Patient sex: M
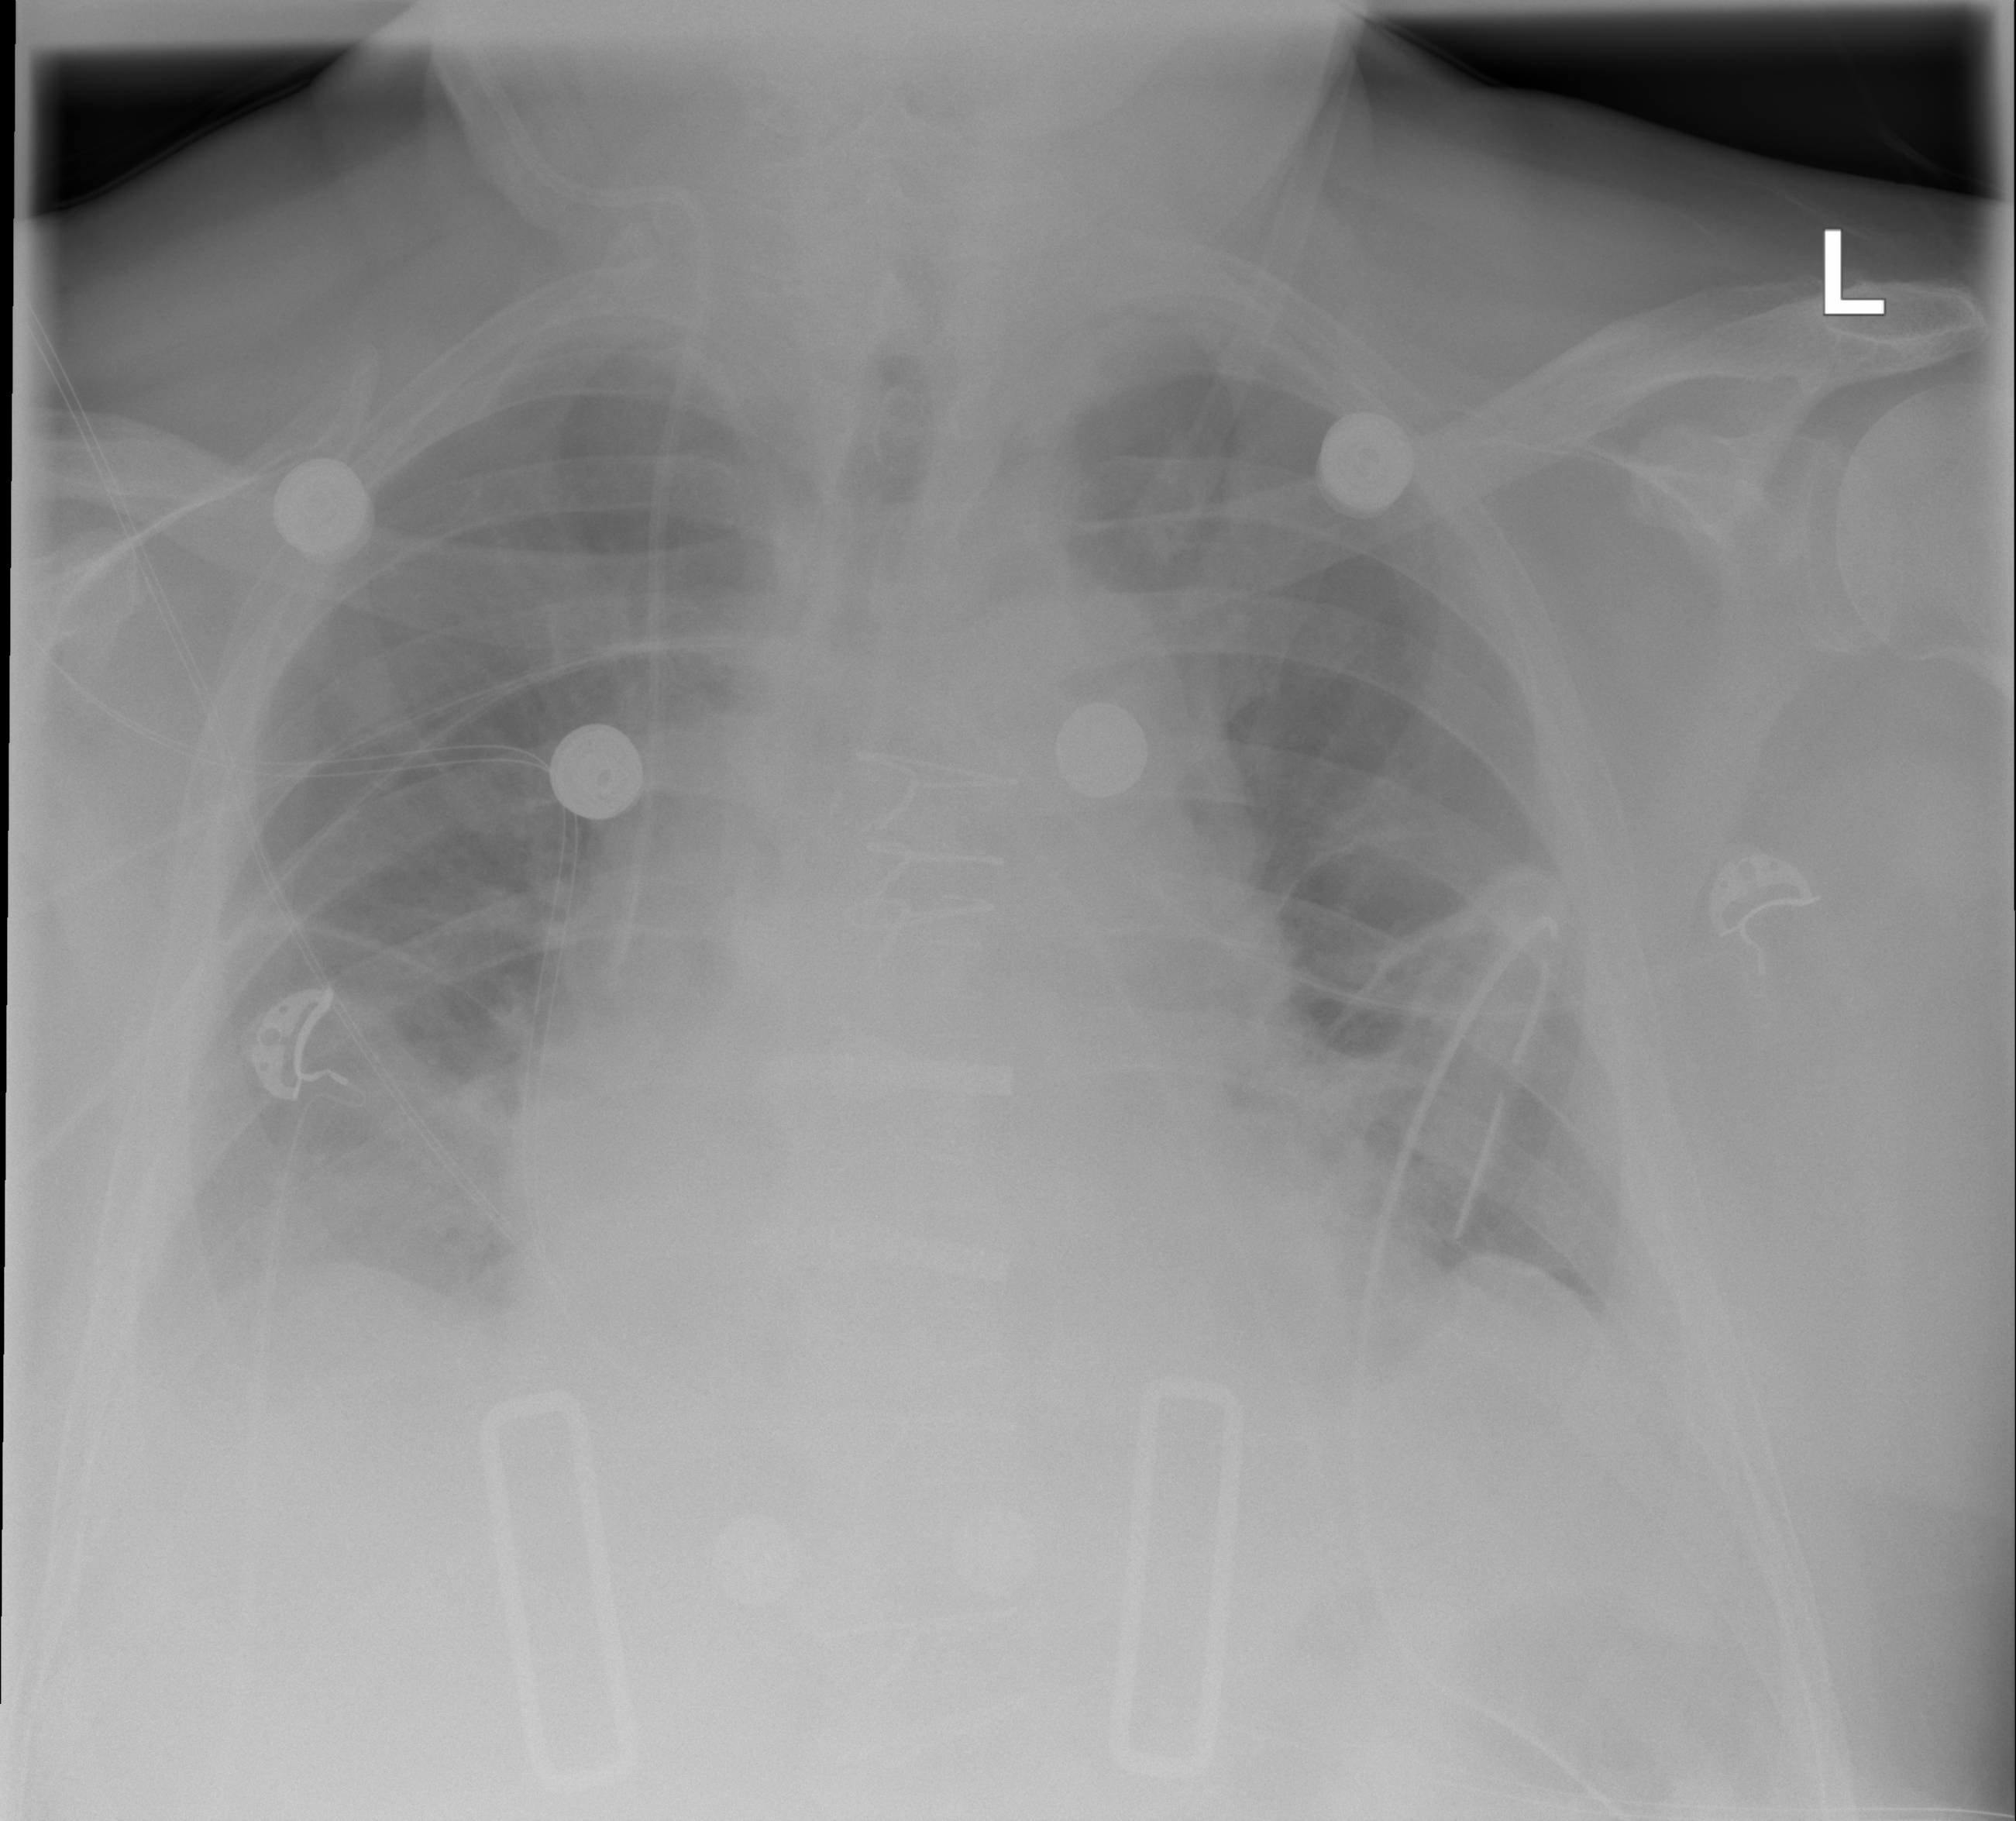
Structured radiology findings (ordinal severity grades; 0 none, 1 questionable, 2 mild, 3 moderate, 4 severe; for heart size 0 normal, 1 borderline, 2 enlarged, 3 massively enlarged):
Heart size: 2
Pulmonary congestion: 2
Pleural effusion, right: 2
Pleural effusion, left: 0
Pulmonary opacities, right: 0
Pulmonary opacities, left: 0
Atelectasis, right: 2
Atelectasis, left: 2